Question: Say I created a BLOCK2 as a copy of BLOCK1. BLOCK3 is a detail block of BLOCK1 and I want to reuse it as well for BLOCK2. BLOCK3.FOREIGN_KEY is using the "Copy Value from Item" property to reference its value to BLOCK1.PRIMARY_KEY.

I've tried clearing the BLOCK3.FOREIGN_KEY's "Copy Value from Item" and set its value from the buttons that call BLOCK3 but it isn't working.
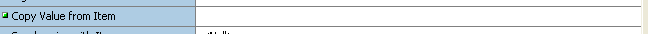
Answer: If I understood you correctly, you want to display 'BLOCK3' (detail) data depending on whether its master is 'BLOCK1' or 'BLOCK2'.
If that's so, remove property you've been using so far. You'll have to - somehow - let Forms know which block is a source; one option is to use in each of 'BLOCK1' and 'BLOCK2' which will set a to desired value. Their 'WHEN-BUTTON-PRESSED' (WBP) triggers would be
'''
:parameter.caller := 'block1'; -- block2 for BLOCK2's WBP trigger
go_block('block3');
execute_query;
'''
Then create 'PRE-QUERY' 'BLOCK3' block-level trigger and set it to
'''
:block3.foreign_key_item := decode(:parameter.caller, 'block1', :block1.id,
'block2', :block2.id);
'''